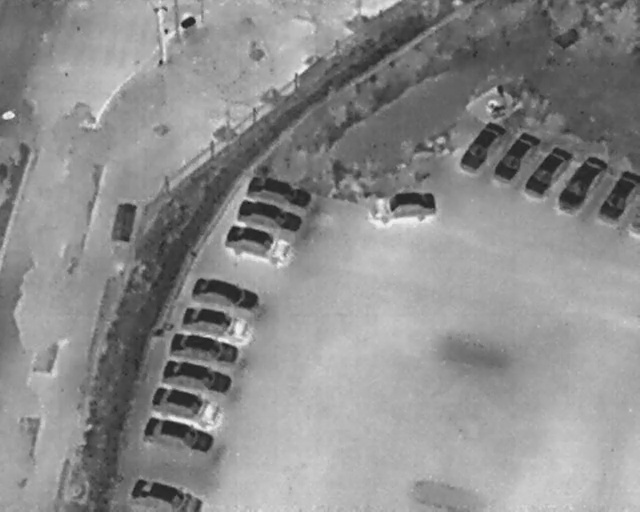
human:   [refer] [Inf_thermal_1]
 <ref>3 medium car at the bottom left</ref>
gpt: <box>[[23, 88, 28, 103, 2], [25, 77, 30, 92, 13], [26, 71, 31, 86, 19]]</box>

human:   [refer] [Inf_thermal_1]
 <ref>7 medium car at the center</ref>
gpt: <box>[[29, 60, 34, 75, 12], [31, 55, 35, 69, 12], [32, 50, 37, 64, 14], [37, 41, 42, 54, 14], [39, 35, 44, 48, 14], [41, 30, 45, 43, 14], [60, 33, 65, 47, 174]]</box>

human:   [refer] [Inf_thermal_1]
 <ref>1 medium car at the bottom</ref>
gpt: <box>[[28, 66, 32, 80, 12]]</box>

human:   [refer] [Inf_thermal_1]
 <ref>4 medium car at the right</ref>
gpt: <box>[[76, 27, 85, 33, 35], [80, 30, 90, 36, 35], [85, 32, 96, 38, 34], [92, 34, 100, 42, 2]]</box>